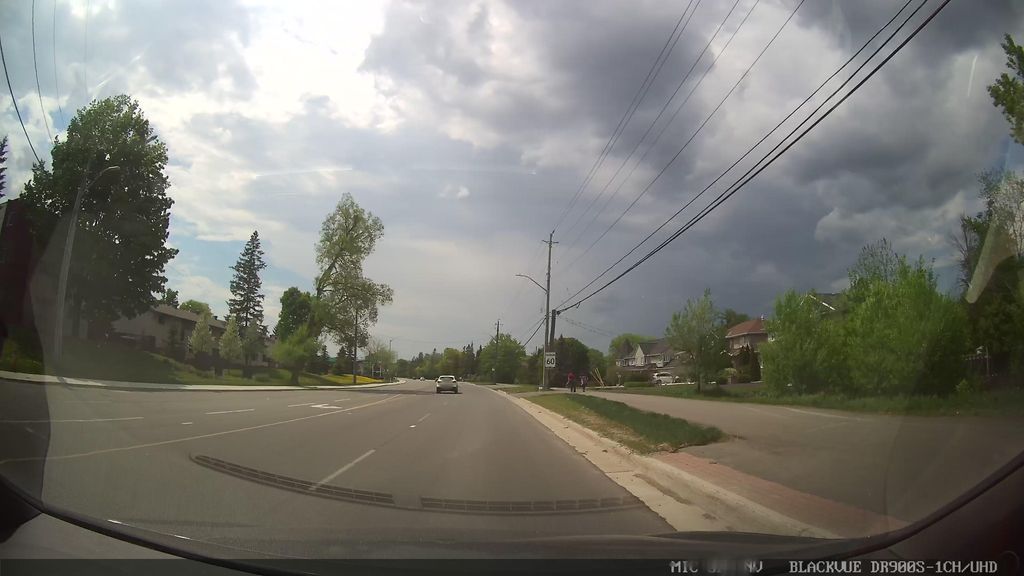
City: ottawa-gatineau